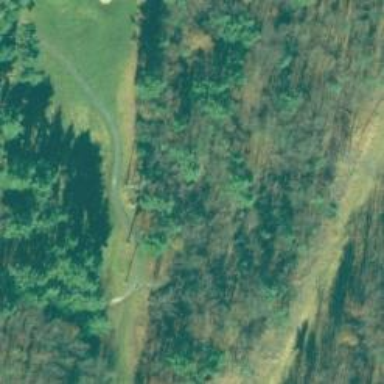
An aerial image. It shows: Path used for both walking and golf.